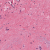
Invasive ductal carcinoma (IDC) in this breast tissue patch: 0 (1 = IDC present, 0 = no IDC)